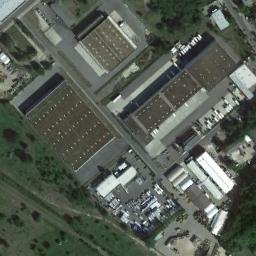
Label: industrial_area